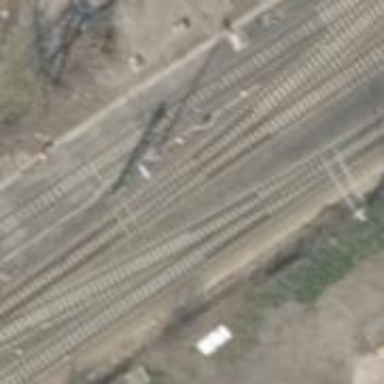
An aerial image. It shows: Railway track with contact lines for electrification.